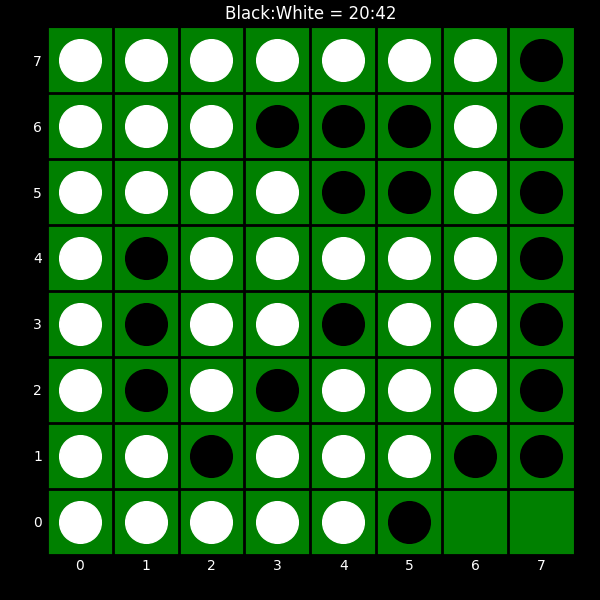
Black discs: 20
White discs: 42